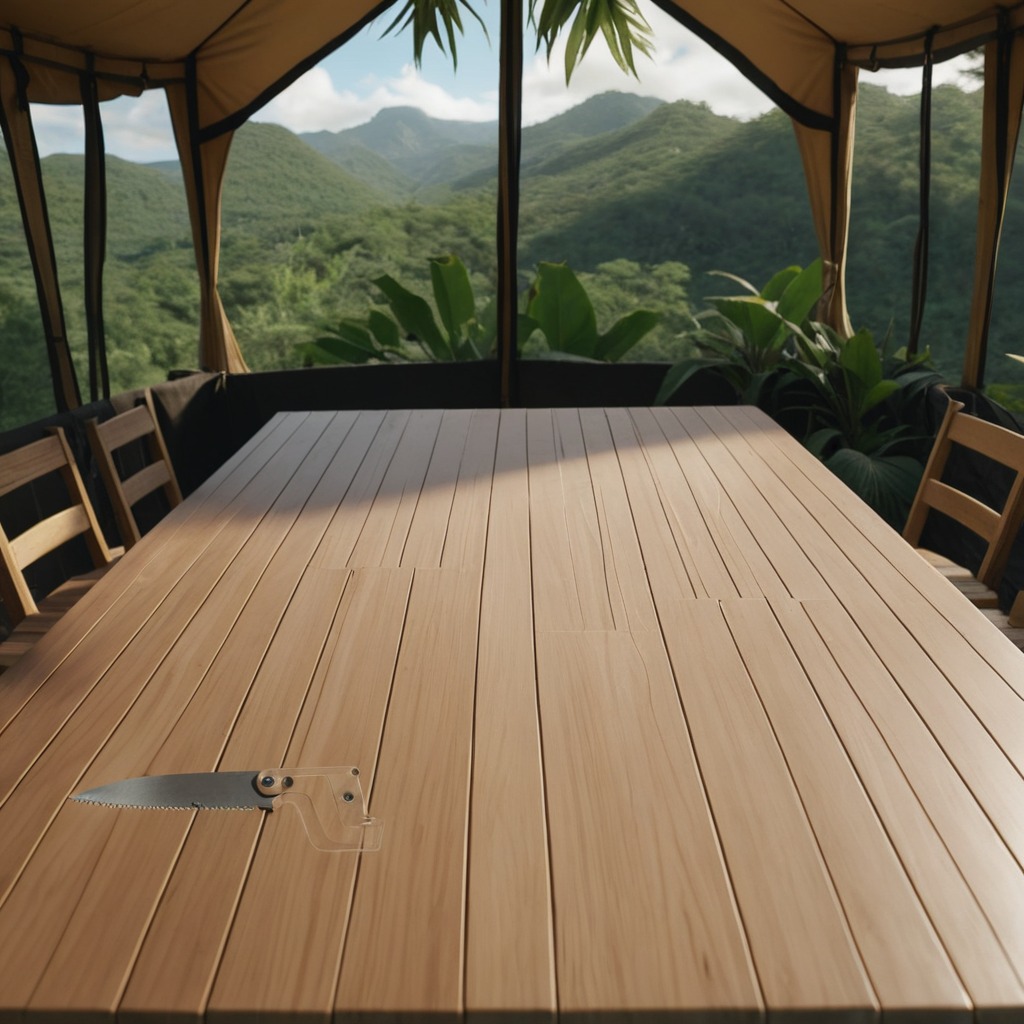
A handheld metal saw is lying on a wooden table inside a jungle field workshop tent.